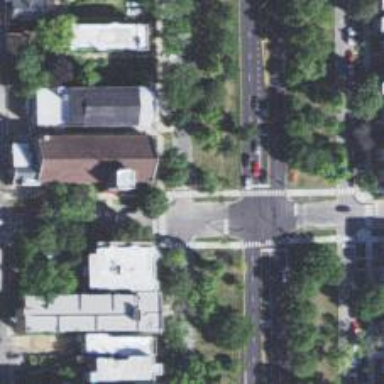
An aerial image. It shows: Footway with traffic island for pedestrians.